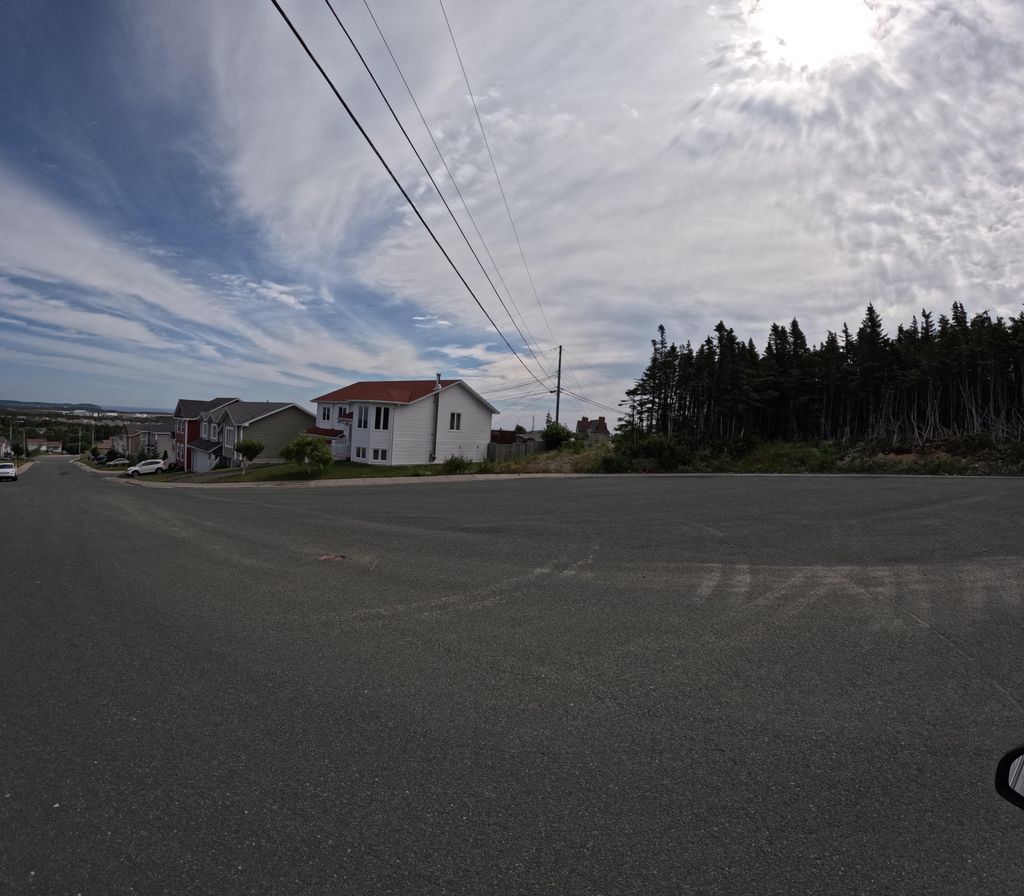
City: st_johns